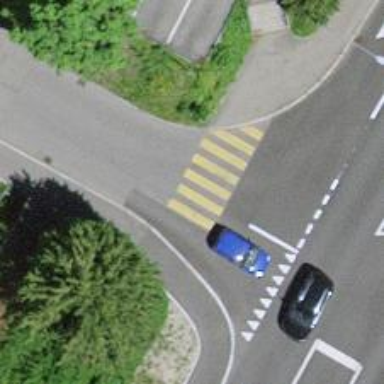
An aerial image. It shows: Marked crossing on the road.